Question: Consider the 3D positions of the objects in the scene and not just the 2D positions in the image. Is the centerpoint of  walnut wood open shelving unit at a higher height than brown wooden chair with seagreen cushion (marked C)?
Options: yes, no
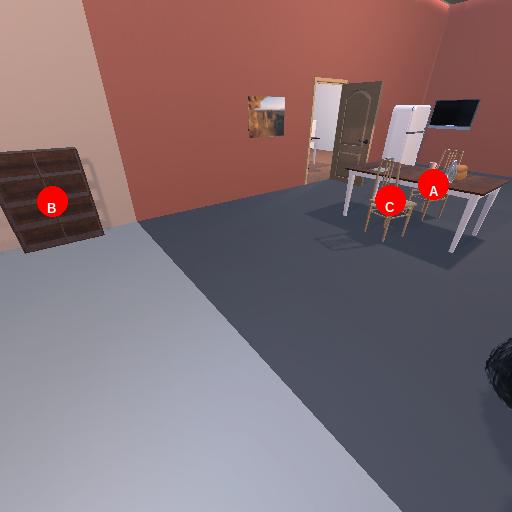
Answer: yes